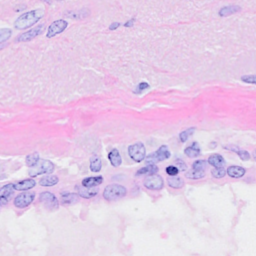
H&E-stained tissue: Breast